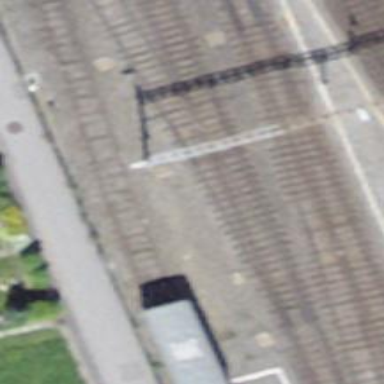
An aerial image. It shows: Rail yard with electrified contact lines for railway operations.